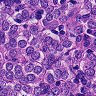
Metastatic tissue present: yes